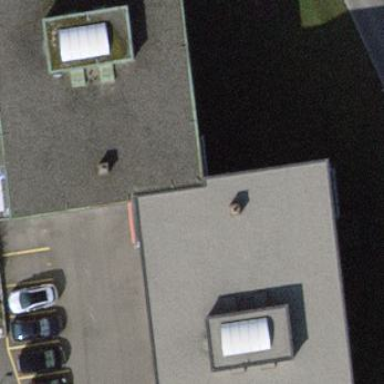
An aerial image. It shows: Apartment building with flat roof.